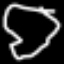
Label: octagon